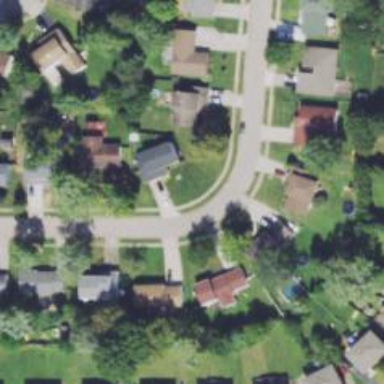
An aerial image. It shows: Residential road.